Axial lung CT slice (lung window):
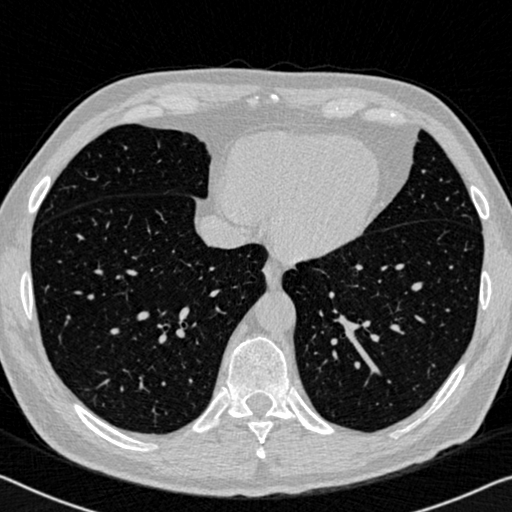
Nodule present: no